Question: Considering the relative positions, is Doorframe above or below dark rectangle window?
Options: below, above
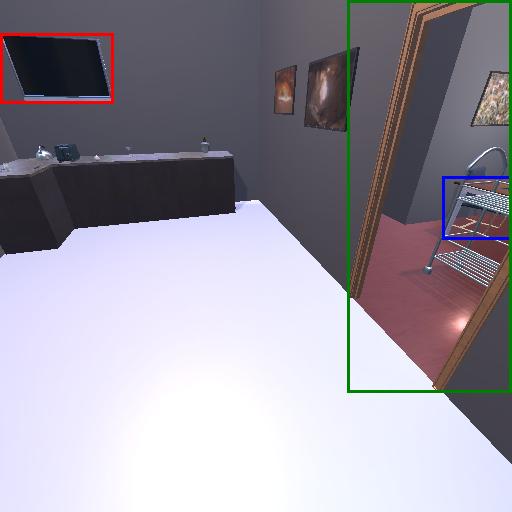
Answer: below